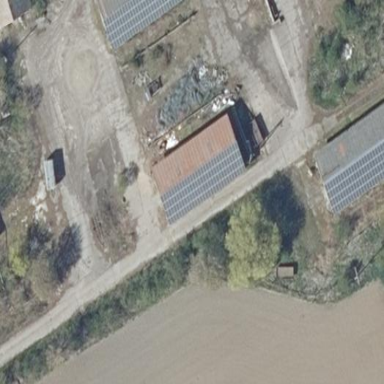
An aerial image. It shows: Building equipped with solar photovoltaic panel for generating electricity. The small installation is solar power generator.